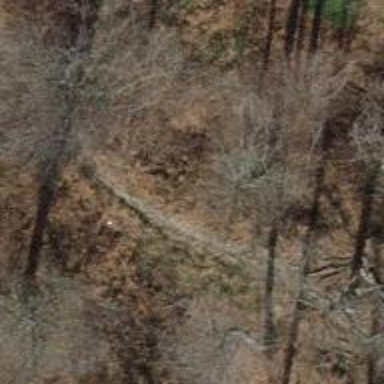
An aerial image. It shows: Path on the ground.